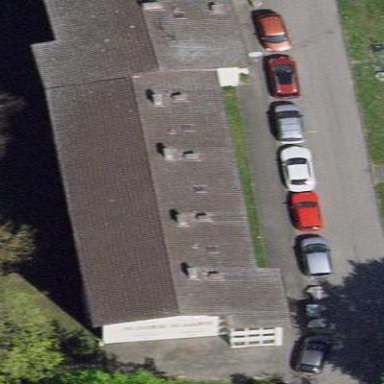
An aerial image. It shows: View of roof of building.